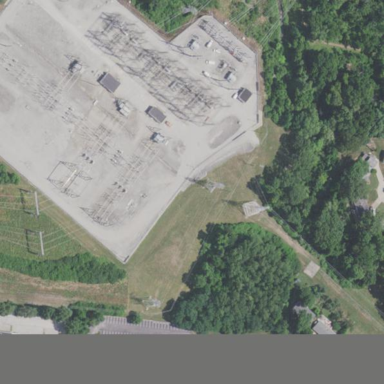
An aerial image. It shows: Fenced power substation at the transmission level.